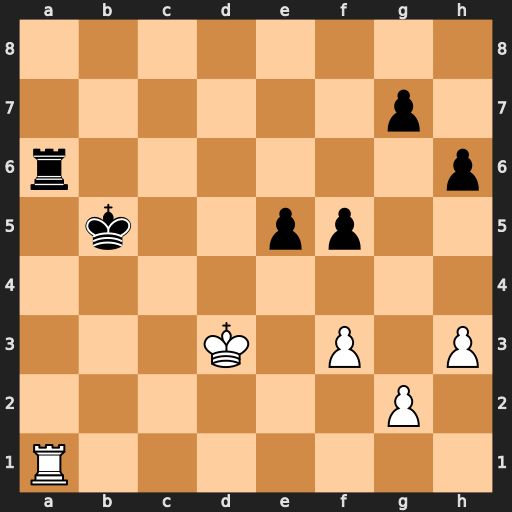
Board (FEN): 8/6p1/r6p/1k2pp2/8/3K1P1P/6P1/R7
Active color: w
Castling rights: -
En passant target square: -
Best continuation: Rxa6 Kxa6 Kc4